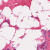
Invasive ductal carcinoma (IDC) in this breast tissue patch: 0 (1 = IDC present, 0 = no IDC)